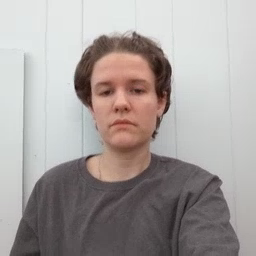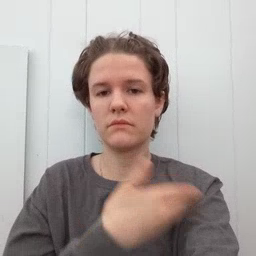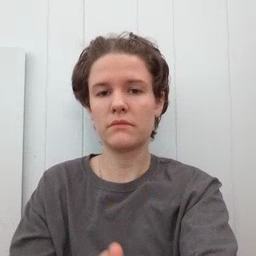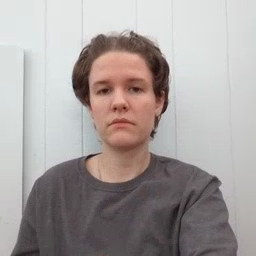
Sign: arm